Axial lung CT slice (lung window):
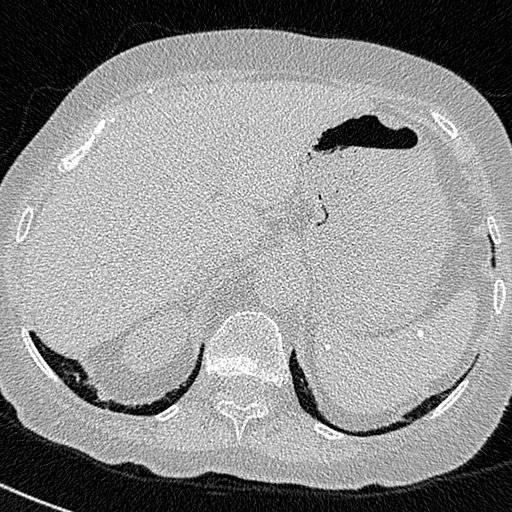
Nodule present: no